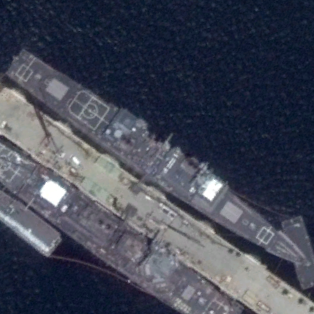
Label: cruiser